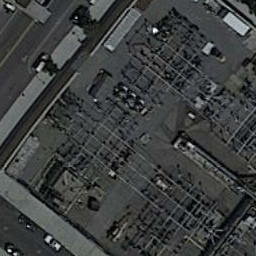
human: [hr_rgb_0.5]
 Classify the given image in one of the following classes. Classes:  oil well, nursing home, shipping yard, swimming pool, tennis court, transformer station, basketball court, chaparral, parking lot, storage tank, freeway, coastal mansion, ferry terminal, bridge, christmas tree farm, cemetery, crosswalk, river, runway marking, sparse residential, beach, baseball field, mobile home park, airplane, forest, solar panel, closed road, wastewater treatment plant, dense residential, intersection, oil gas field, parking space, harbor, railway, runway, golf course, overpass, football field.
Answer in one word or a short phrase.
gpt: transformer station